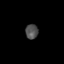
Tissue: skin
Cell type: Epithelial cells
Senescence score: 0.21
Nuclear area (px): 185
Mean DAPI intensity: 78.308